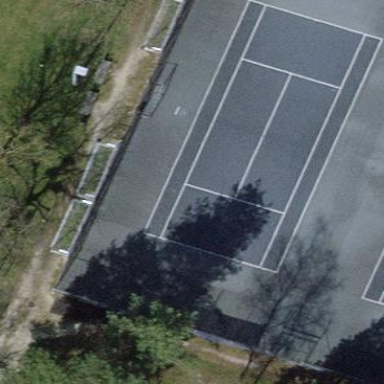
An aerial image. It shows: Tennis court on pitch.